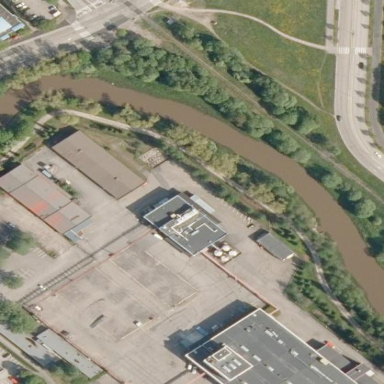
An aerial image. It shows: Industrial building.